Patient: sex F, age 70
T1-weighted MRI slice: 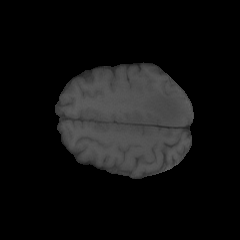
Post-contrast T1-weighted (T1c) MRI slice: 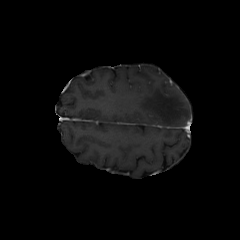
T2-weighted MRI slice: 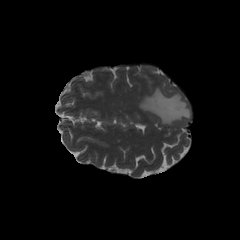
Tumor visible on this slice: yes
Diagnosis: Glioblastoma, IDH-wildtype
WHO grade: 4